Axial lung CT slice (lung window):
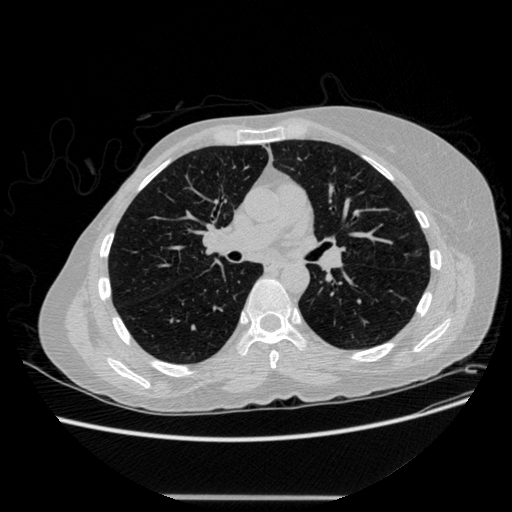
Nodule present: yes
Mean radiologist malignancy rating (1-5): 4